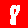
Digit: 8